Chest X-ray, AP view. Patient: 83 years old, sex M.
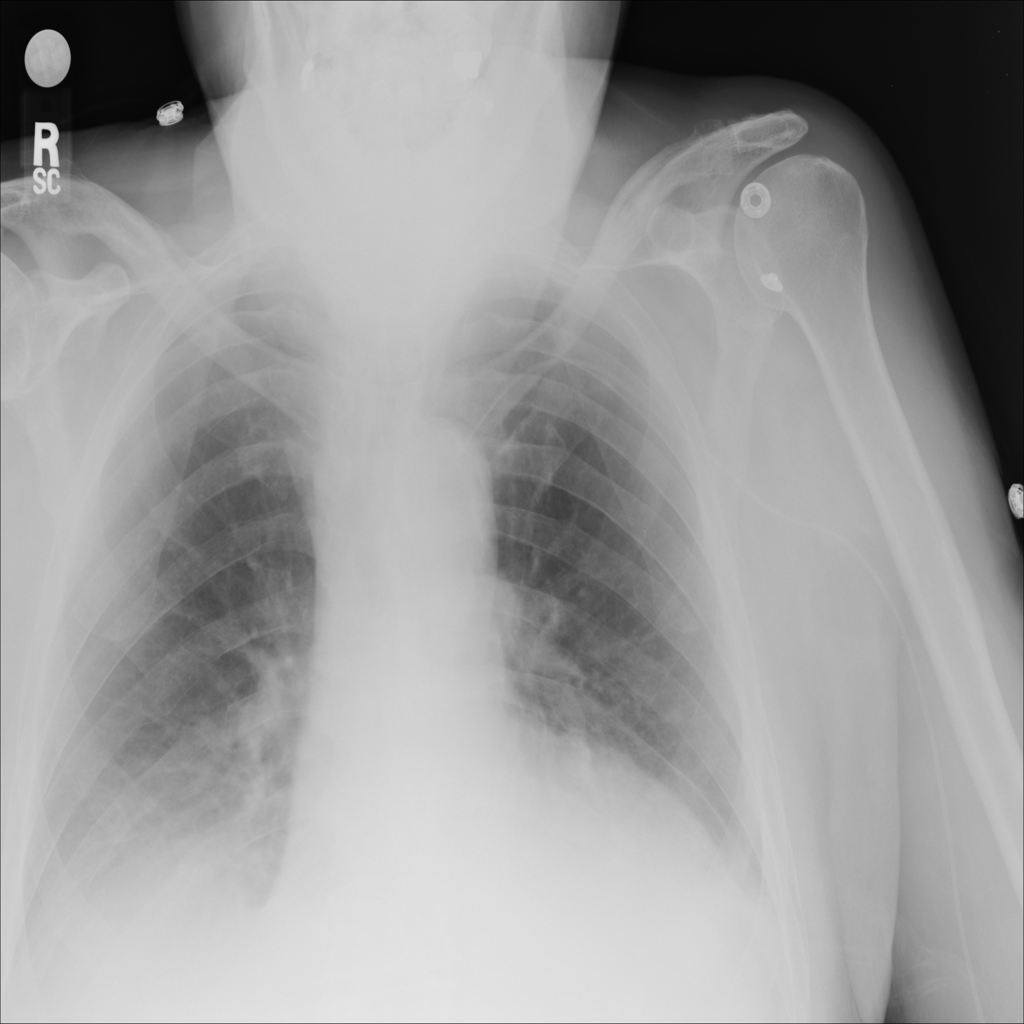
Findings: No Finding